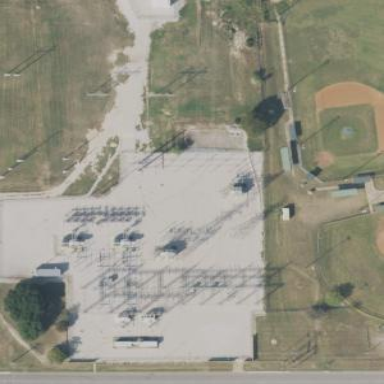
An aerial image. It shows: Outdoor power substation at the transmission level.